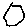
Label: hexagon